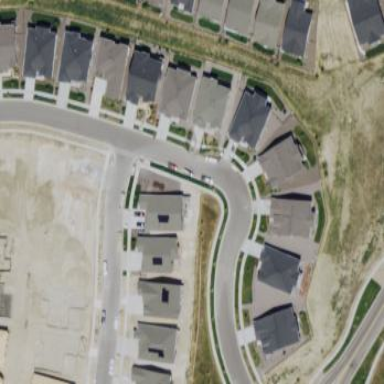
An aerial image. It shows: Residential area consisting of single-family homes.